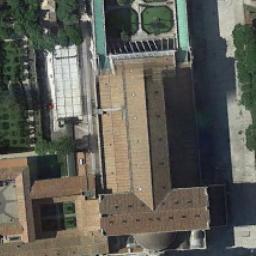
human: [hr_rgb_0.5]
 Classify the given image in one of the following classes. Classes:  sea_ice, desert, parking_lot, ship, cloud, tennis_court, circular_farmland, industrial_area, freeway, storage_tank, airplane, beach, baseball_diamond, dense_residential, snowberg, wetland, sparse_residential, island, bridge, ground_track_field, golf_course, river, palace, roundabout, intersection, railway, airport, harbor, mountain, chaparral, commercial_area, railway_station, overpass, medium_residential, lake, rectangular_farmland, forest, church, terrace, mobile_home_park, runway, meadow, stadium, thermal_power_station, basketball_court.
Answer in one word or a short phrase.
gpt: church